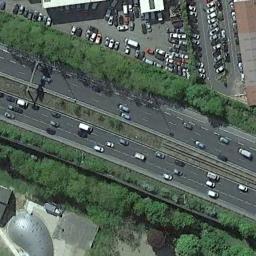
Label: freeway